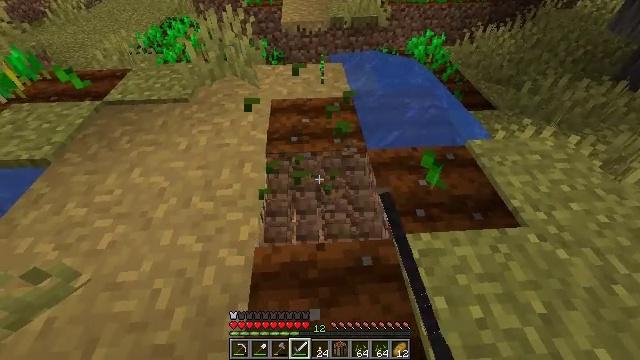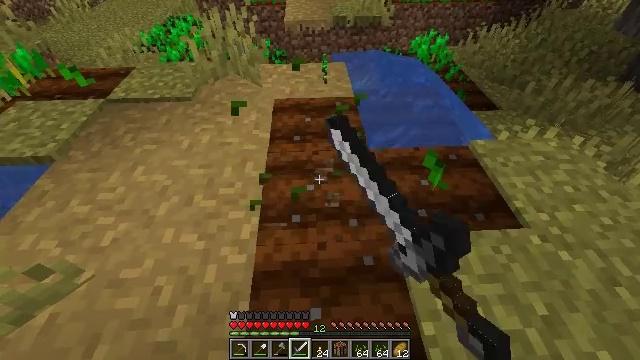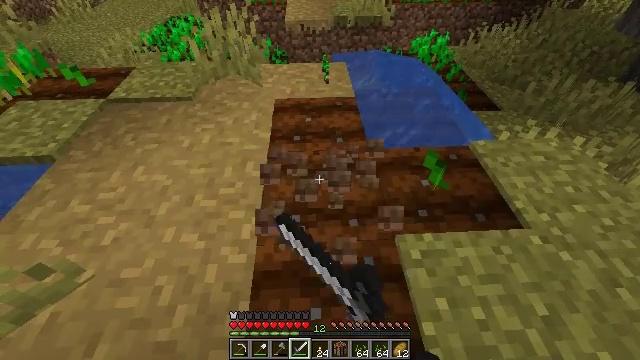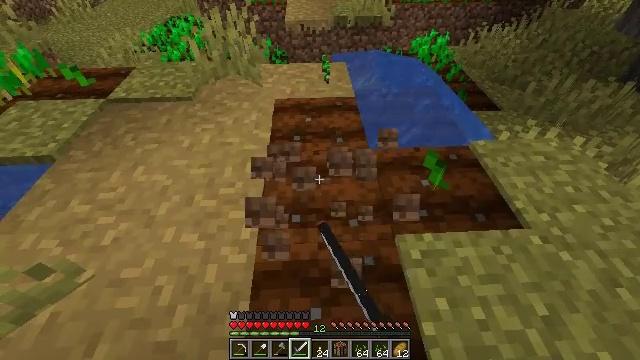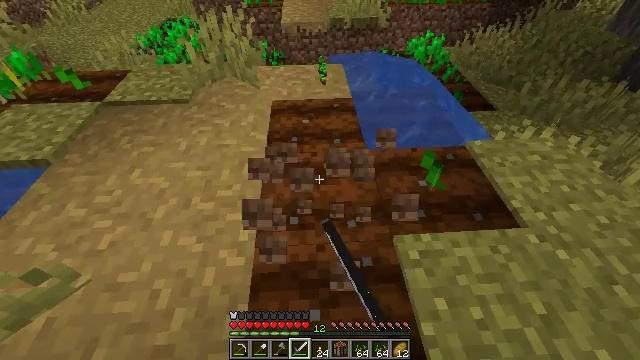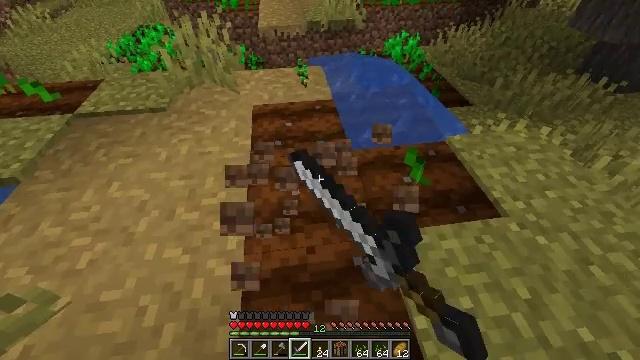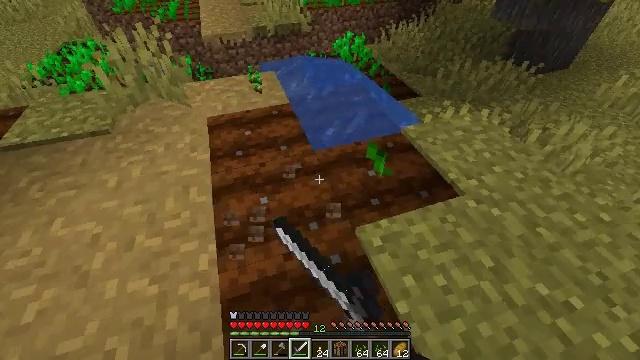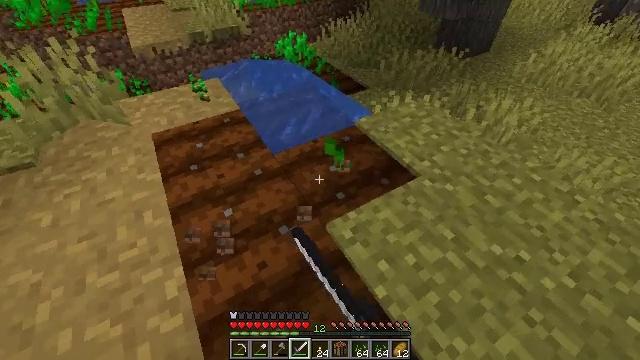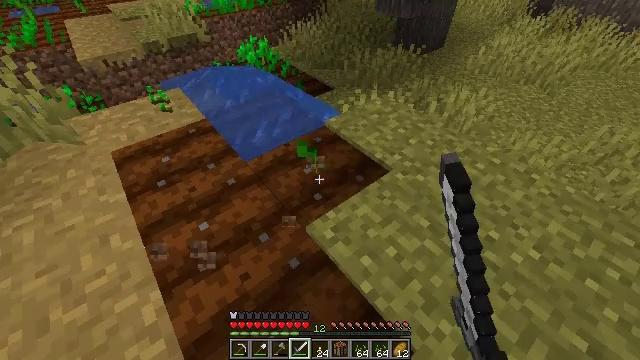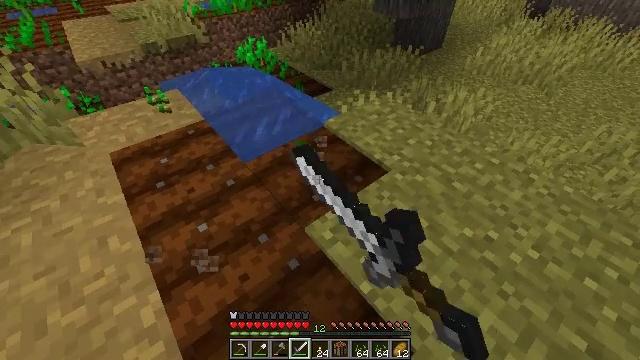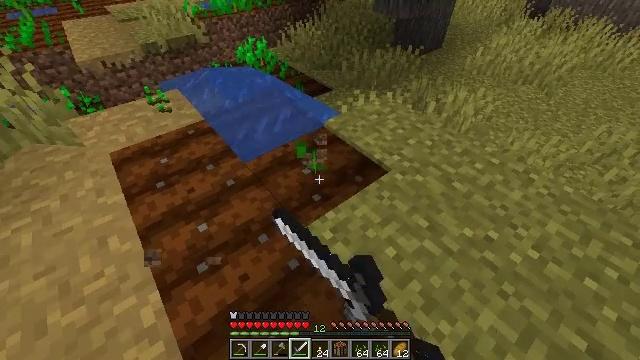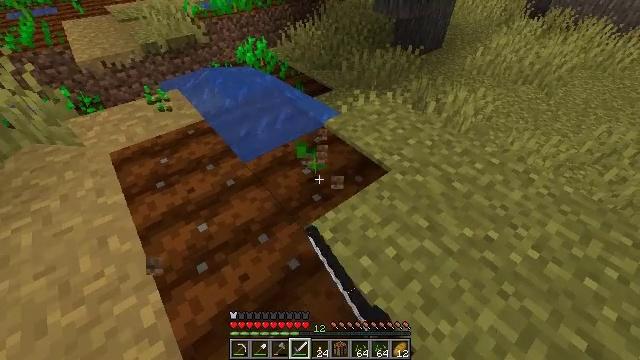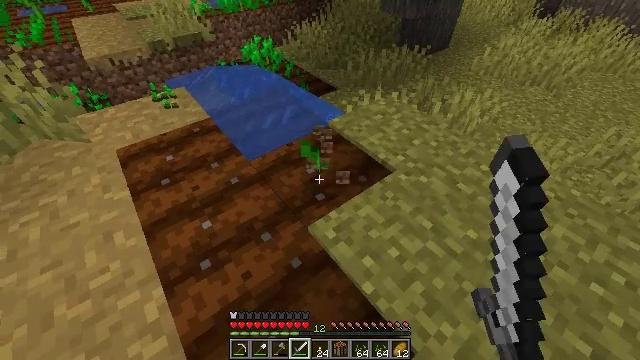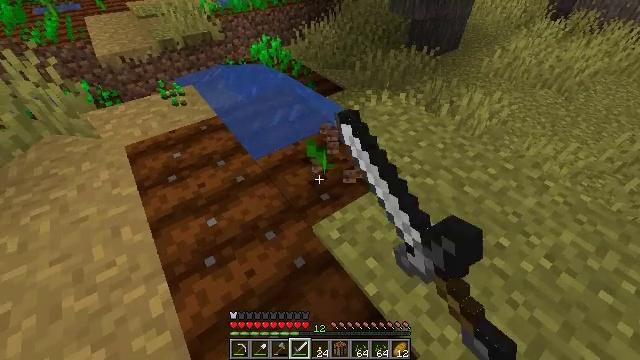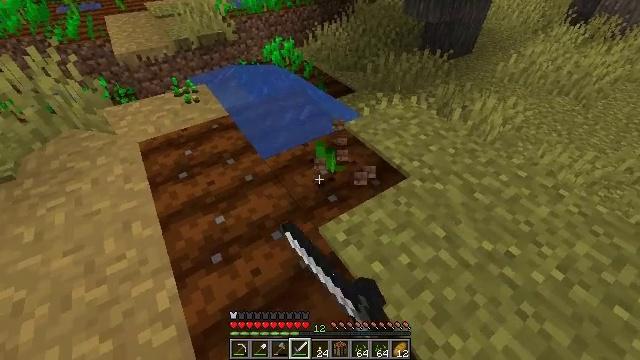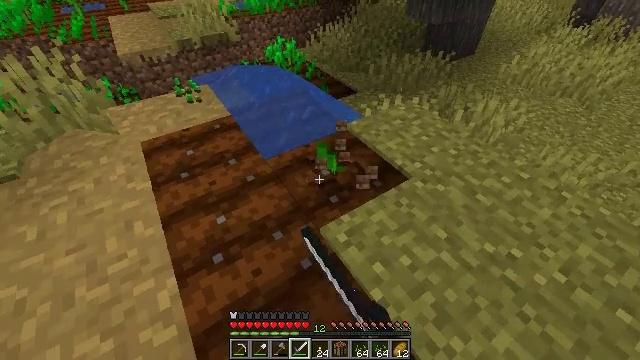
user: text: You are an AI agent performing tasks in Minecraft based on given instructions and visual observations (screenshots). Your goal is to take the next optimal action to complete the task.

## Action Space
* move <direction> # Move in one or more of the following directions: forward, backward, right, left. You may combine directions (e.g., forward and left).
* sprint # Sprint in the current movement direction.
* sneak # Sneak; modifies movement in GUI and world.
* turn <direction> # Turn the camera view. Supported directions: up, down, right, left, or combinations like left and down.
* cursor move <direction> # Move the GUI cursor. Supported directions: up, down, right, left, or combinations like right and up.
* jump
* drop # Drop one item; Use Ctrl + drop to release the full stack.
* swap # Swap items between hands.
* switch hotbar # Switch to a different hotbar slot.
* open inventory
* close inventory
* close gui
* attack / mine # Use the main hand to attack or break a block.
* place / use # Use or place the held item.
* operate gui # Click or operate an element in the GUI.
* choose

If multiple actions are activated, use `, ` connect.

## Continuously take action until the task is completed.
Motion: motion action
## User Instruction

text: Mine the farmland block.
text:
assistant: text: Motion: attack / mine
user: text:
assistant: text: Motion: attack / mine
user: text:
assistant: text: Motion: attack / mine
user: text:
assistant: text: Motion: attack / mine
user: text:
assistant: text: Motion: turn right, attack / mine
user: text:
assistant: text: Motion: turn right, attack / mine
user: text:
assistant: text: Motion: turn right, attack / mine
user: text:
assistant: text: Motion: turn right, attack / mine
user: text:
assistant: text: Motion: attack / mine
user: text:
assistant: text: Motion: attack / mine
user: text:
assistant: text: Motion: attack / mine
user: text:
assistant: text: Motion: turn left, attack / mine
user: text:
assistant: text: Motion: turn left, attack / mine
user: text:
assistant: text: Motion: turn left, attack / mine
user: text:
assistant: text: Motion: attack / mine
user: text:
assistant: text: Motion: attack / mine
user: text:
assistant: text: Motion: attack / mine
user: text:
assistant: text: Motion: attack / mine